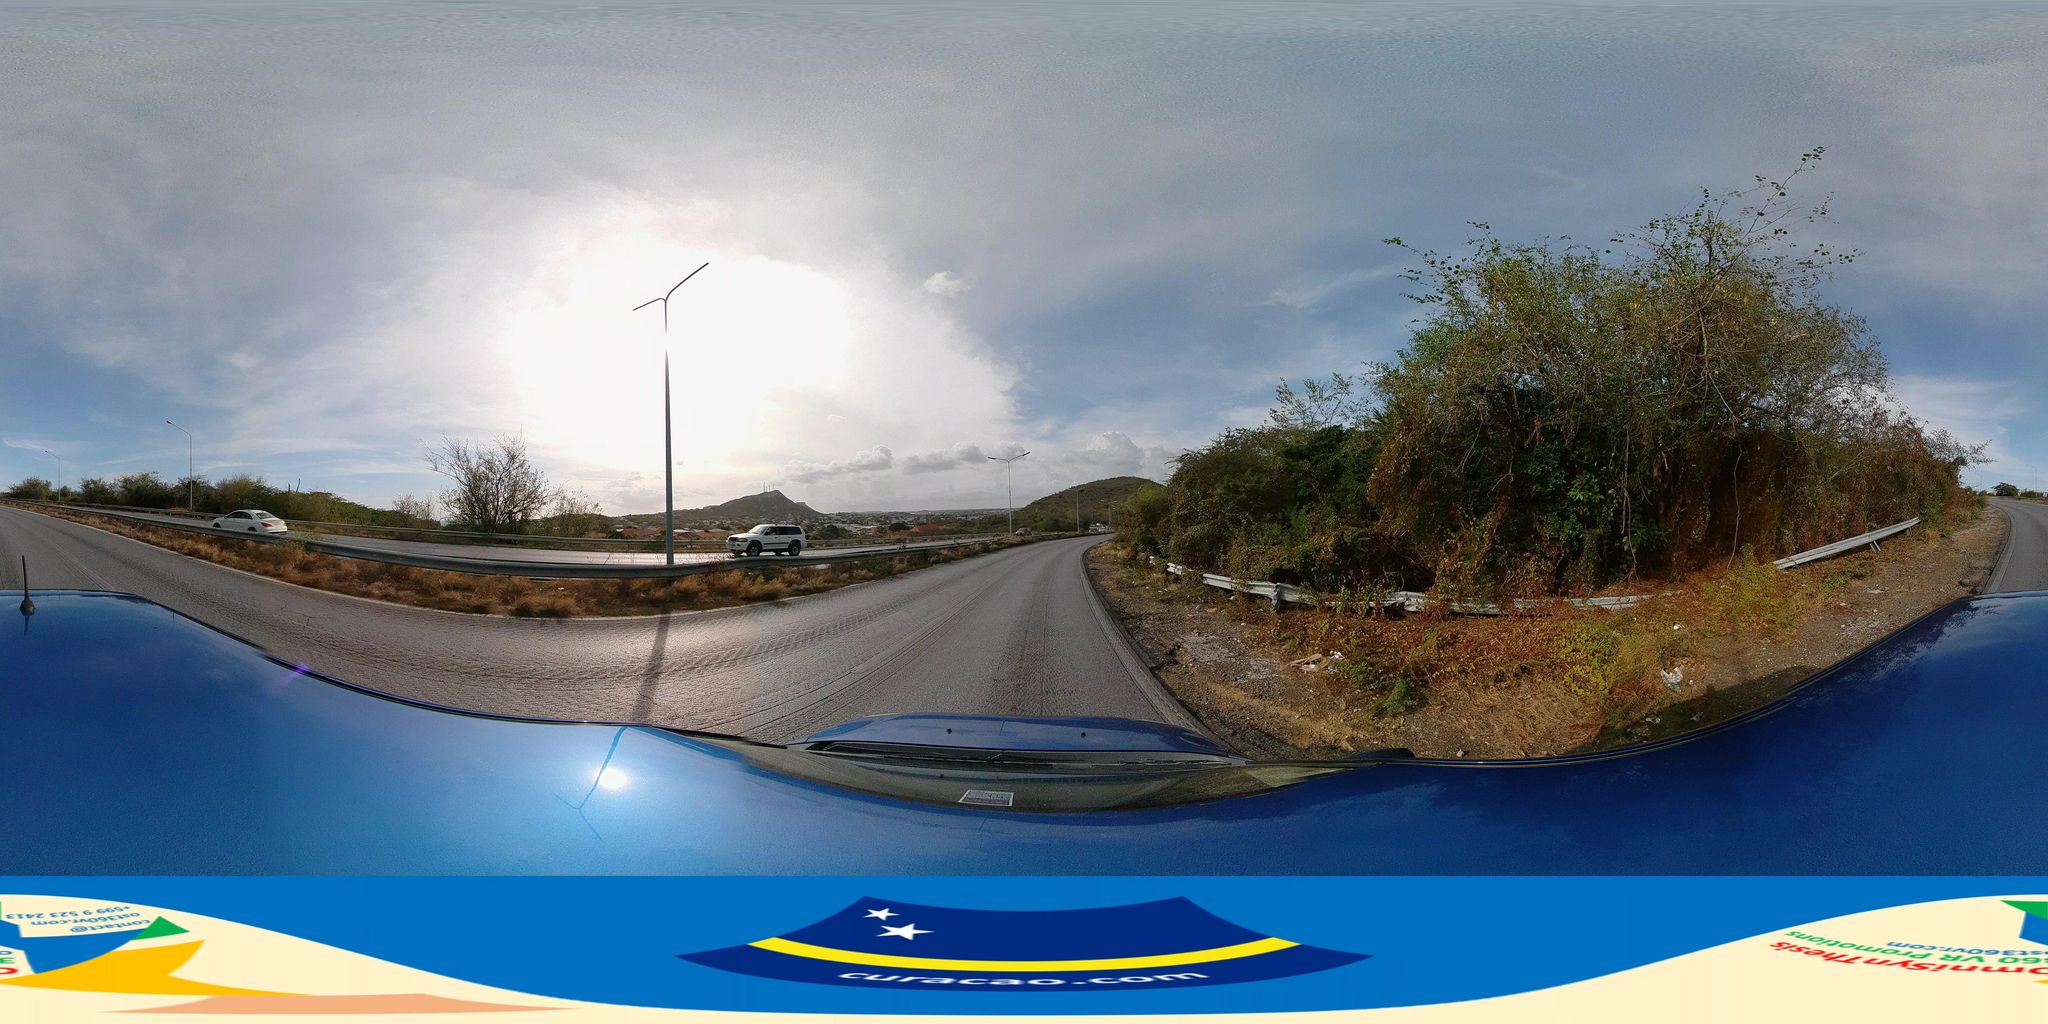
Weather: clear
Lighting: day
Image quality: slightly poor
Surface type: cycling surface
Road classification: trunk
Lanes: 2
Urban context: suburban or peri-urban
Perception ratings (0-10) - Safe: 0.98, Lively: 1.18, Beautiful: 5.73, Boring: 1.8, Depressing: 4.1, Wealthy: 5.79